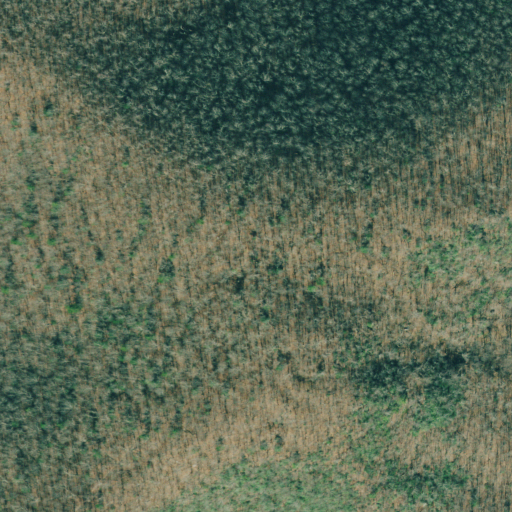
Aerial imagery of mountain in Georgia named Young Lick containing only deciduous forest